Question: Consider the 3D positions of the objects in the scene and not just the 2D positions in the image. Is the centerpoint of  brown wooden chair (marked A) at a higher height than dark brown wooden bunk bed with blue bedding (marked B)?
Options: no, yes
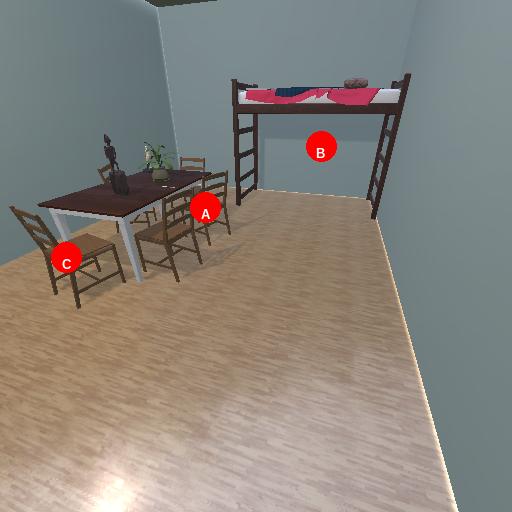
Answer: no